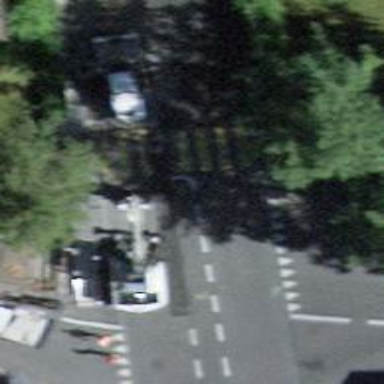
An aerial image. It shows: Marked zebra crossing on the road.